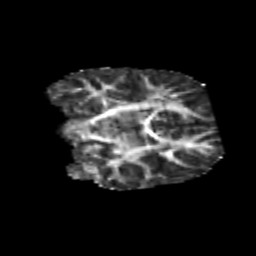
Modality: FA
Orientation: coronal
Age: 6
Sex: female
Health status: healthy